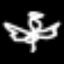
Label: angel